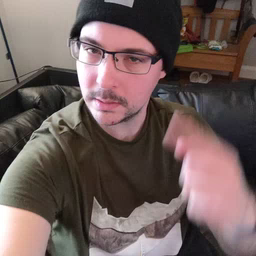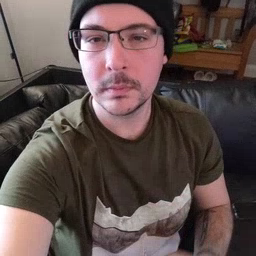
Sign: close